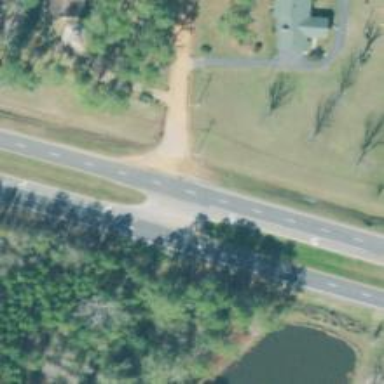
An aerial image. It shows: Trunk expressway with asphalt surface. It is dual carriageway.